Aerial crown-view tile of a tropical tree (Barro Colorado Island, Panama), acquired 20250915:
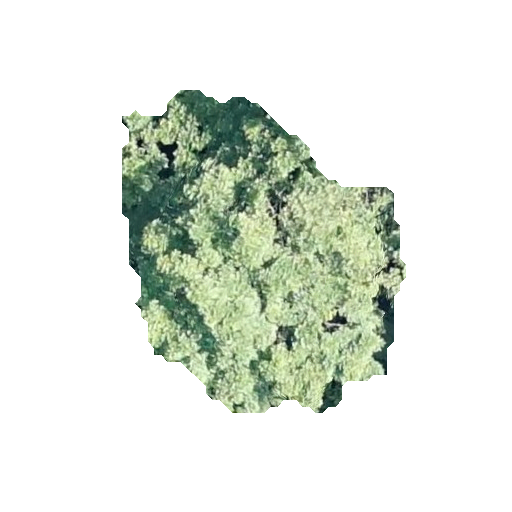
Species: Tabebuia rosea
GBIF accepted scientific name: Tabebuia rosea
Crown area: 95.413 m²